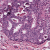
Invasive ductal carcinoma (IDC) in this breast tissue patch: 0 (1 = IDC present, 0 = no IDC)